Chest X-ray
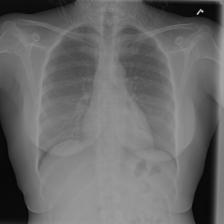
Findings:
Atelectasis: negative
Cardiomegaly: negative
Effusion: negative
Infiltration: negative
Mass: negative
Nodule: negative
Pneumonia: negative
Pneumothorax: negative
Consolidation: negative
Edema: negative
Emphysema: negative
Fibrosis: negative
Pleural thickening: negative
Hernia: negative